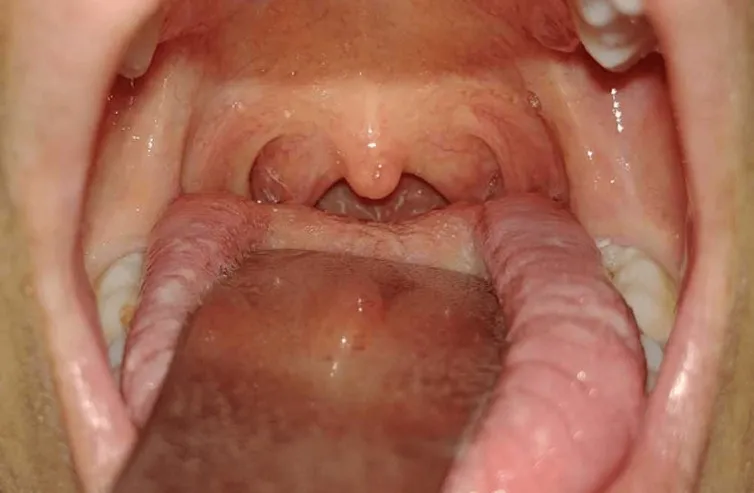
patient's palate photograph, obtained in phonation, shows symmetric velar contraction 3 weeks after symptoms. onset.
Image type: medical_photograph (other_medical_photograph)